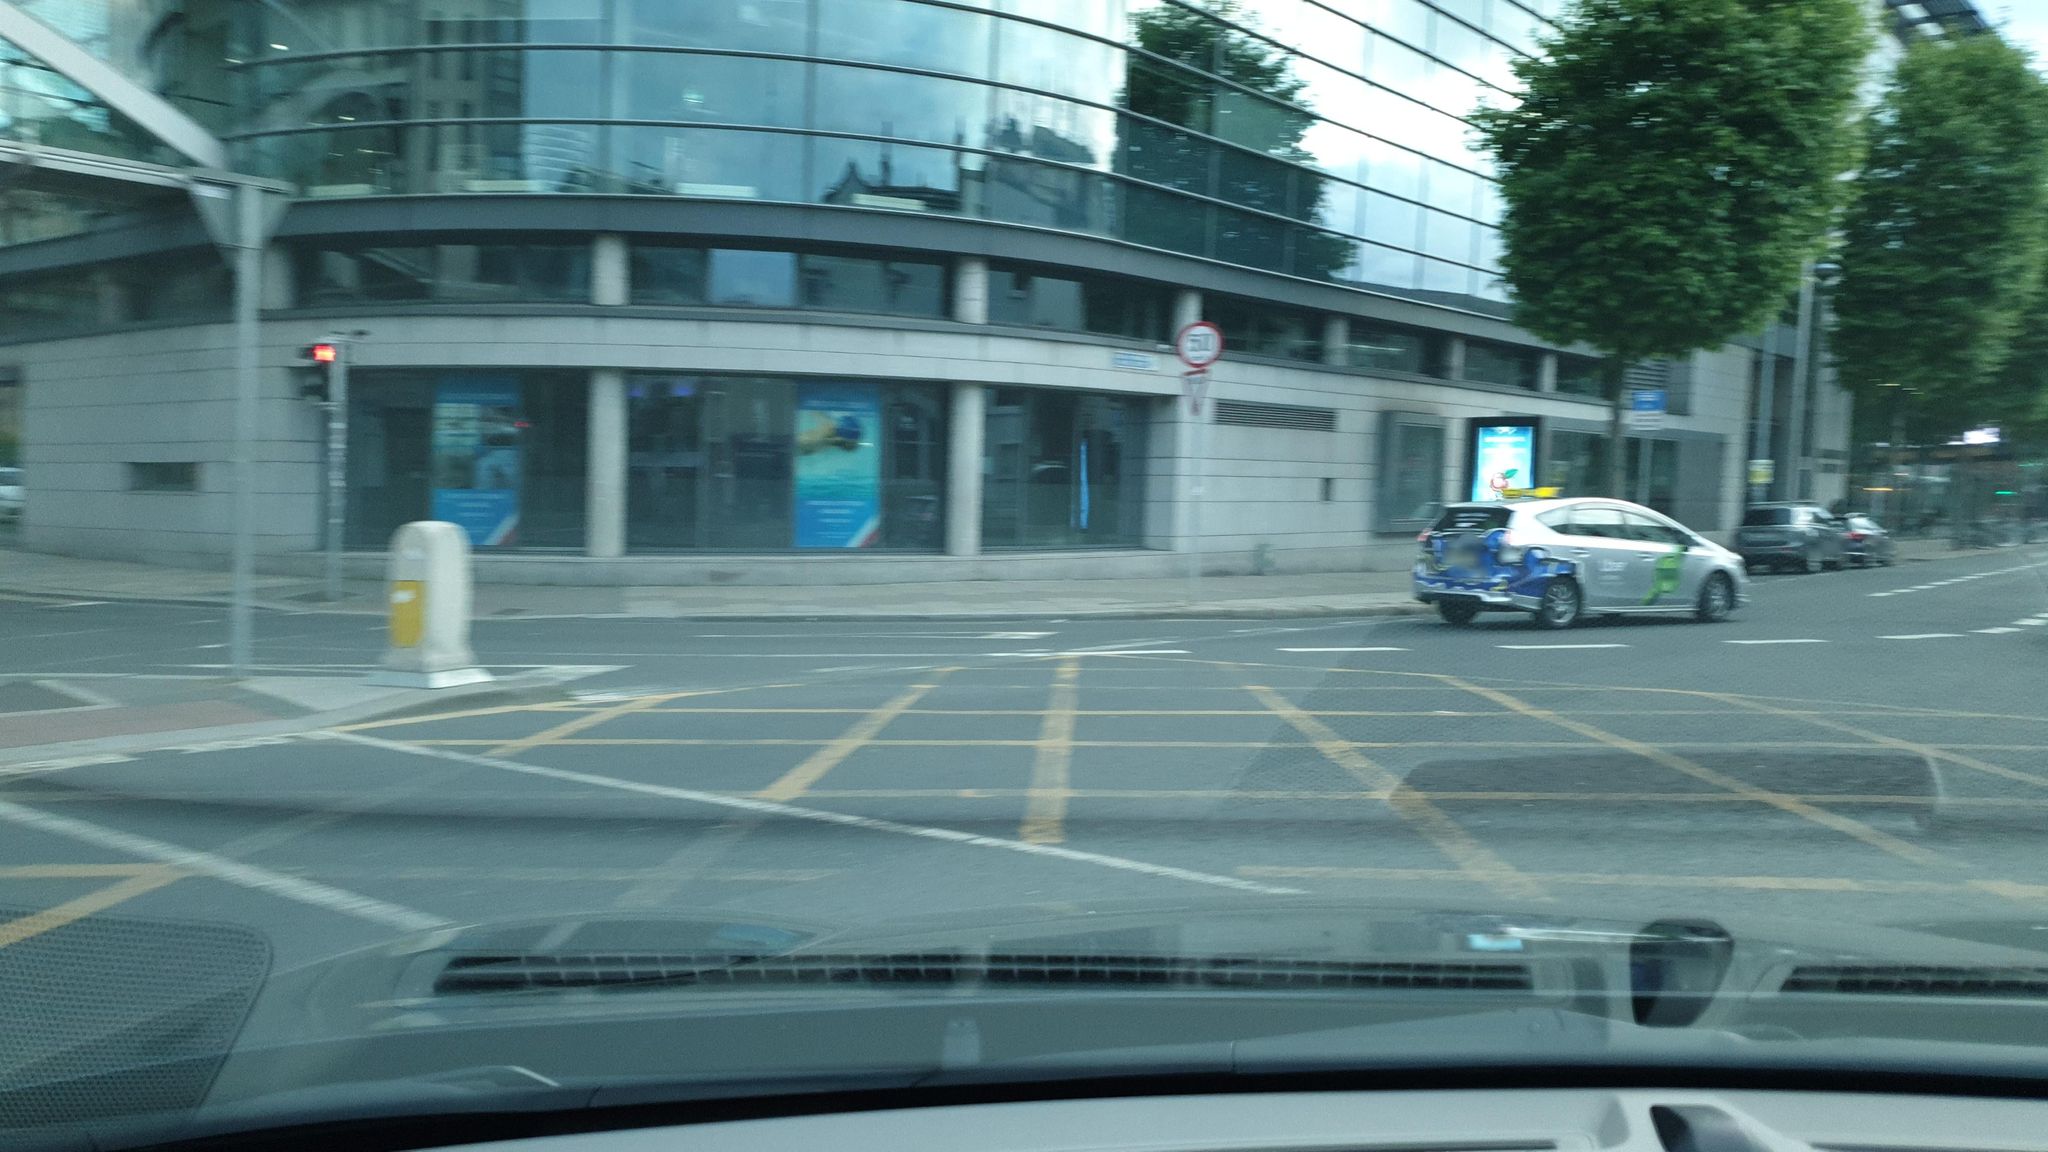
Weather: cloudy
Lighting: day
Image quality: slightly poor
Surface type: driving surface
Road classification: secondary
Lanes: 3
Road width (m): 2
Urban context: urban centre
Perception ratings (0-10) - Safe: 0.84, Lively: 6.81, Beautiful: 1.87, Boring: 0.65, Depressing: 1.58, Wealthy: 1.16